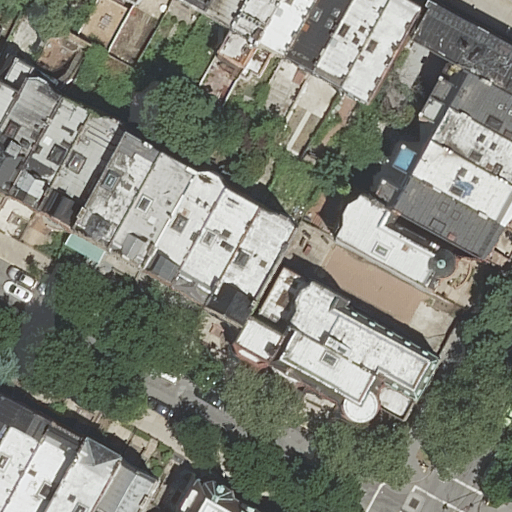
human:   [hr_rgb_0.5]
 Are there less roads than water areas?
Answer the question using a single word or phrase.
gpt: no

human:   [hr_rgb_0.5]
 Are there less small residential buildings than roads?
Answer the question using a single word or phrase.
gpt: no

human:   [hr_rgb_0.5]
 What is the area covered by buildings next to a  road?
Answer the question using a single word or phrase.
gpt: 3905m2

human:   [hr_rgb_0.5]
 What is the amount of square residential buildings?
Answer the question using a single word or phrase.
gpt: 0

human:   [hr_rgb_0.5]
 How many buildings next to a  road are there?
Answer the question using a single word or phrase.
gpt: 30

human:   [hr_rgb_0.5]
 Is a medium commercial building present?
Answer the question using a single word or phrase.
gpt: no

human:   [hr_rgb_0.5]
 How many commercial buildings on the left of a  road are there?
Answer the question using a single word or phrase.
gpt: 0

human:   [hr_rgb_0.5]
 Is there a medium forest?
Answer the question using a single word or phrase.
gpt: no

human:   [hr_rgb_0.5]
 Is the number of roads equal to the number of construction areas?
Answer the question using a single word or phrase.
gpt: no

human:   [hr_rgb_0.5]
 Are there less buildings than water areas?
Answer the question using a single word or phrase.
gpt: no

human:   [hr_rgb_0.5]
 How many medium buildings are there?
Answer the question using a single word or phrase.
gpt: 17

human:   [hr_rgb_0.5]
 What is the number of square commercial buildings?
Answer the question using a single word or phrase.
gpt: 0

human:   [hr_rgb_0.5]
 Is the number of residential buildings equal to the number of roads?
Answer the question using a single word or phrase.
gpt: no

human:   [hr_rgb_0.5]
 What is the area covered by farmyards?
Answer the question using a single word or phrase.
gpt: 0m2

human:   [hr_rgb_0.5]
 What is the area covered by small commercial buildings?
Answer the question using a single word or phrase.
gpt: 0m2

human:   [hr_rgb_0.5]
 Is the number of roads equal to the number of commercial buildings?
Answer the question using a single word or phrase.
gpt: no

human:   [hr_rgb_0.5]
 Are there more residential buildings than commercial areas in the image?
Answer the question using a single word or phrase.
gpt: yes

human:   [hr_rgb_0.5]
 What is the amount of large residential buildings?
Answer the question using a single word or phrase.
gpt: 0

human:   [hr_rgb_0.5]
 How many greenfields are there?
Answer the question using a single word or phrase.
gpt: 0

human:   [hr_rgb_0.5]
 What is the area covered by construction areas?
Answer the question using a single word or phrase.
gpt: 0m2

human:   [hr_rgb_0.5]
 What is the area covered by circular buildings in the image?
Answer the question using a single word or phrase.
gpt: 0m2

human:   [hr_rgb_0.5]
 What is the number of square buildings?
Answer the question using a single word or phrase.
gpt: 0

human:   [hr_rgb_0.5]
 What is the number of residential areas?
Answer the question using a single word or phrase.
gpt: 0

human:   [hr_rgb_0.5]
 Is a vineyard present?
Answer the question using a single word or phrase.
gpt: no

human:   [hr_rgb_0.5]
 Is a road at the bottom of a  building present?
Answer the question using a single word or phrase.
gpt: yes

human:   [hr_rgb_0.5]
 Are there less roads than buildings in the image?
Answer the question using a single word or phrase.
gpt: yes

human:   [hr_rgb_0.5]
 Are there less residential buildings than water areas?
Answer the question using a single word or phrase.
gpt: no

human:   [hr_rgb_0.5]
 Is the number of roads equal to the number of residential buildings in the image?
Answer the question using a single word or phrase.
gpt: no

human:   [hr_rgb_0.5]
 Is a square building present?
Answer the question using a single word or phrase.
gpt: no

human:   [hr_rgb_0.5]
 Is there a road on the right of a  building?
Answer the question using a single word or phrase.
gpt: yes

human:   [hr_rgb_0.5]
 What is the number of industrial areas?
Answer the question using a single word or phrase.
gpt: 0

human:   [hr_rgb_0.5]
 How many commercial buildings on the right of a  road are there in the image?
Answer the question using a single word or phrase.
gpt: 0

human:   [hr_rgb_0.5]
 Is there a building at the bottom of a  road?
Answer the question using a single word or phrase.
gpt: yes

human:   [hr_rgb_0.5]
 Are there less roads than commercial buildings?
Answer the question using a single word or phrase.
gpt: no

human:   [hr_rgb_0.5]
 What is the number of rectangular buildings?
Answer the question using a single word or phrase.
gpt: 22

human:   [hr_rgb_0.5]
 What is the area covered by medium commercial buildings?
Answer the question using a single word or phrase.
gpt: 0m2